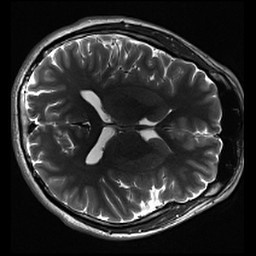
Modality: inplaneT2
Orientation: axial